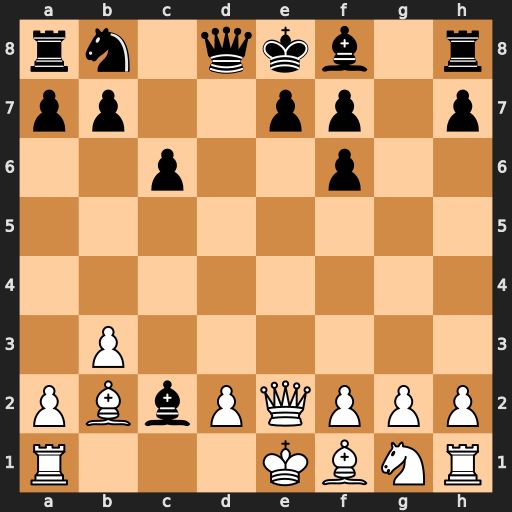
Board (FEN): rn1qkb1r/pp2pp1p/2p2p2/8/8/1P6/PBbPQPPP/R3KBNR
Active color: w
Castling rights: KQkq
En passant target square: -
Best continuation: d3 Bxb3 axb3